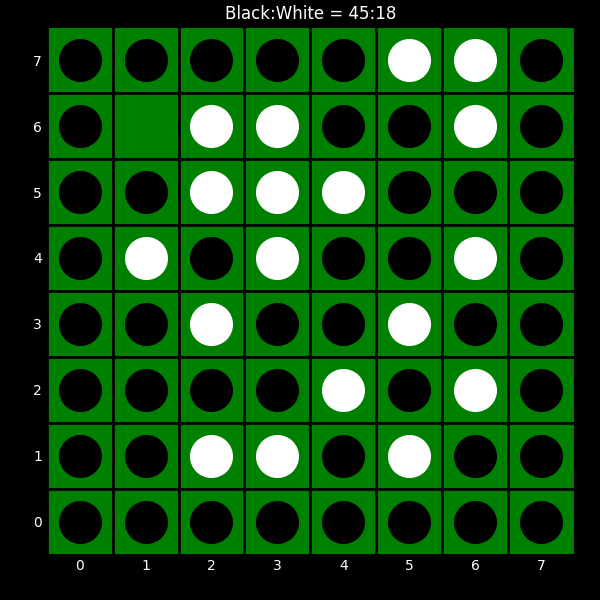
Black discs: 45
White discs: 18